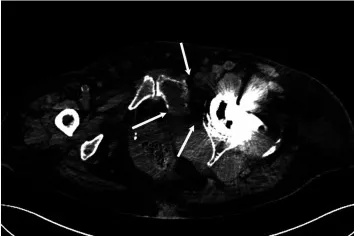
(H) A preoperative pelvic CT scan showed remarkable osteolysis of the pubic and acetabular regions (arrows).
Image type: radiology (ct)